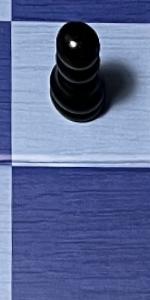
Label: Empty